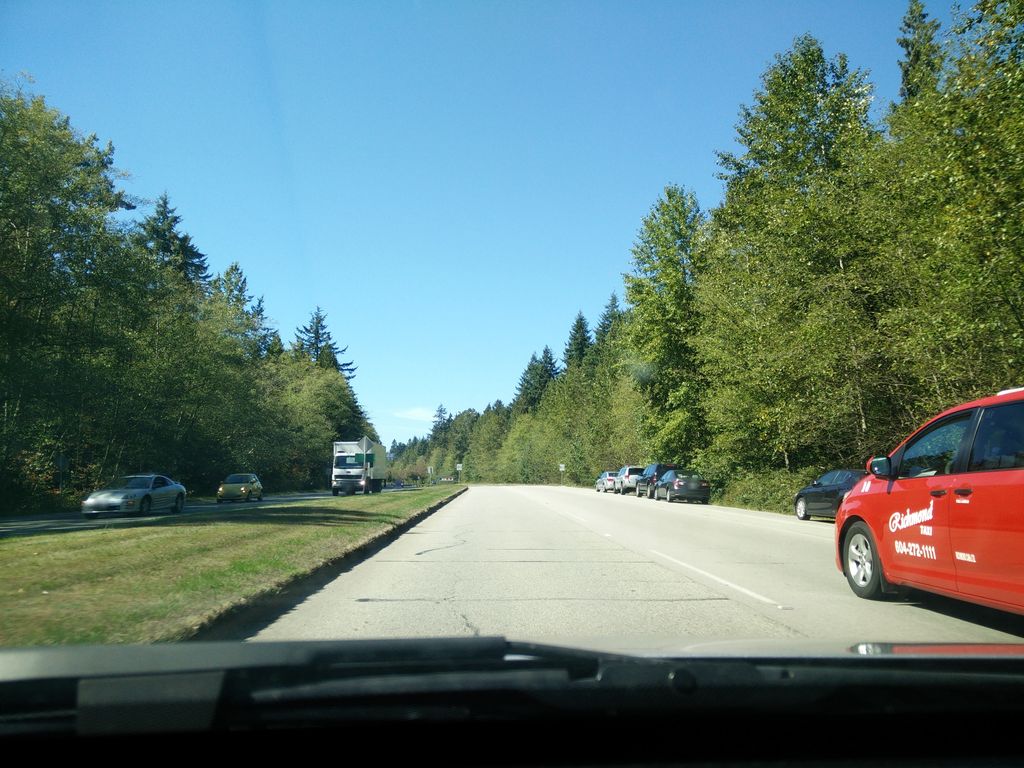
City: vancouver